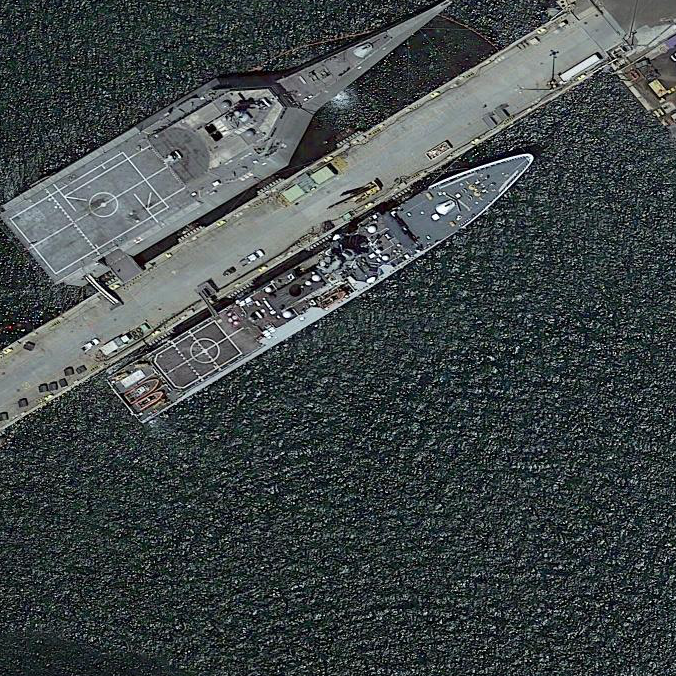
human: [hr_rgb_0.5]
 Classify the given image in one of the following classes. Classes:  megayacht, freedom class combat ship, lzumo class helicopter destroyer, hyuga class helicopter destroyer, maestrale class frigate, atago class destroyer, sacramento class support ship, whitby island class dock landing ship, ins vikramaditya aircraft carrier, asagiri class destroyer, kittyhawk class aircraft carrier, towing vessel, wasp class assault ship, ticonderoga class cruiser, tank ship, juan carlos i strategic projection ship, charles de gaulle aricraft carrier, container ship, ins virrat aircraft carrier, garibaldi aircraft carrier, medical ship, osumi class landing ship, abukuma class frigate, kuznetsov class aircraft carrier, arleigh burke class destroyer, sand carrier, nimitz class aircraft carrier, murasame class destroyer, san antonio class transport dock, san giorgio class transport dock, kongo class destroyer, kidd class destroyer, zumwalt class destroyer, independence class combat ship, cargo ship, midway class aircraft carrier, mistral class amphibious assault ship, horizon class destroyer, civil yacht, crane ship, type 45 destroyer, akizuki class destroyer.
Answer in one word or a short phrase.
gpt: Independence class combat ship